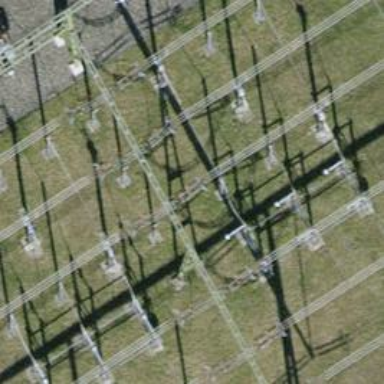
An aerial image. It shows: Busbar power line.